Question: I have monaco-editor and definitionProvider set.
See example picture
I hold ctrl and hover over the value.
I am trying to underline the whole object (when it has spaces), but it highlights only one word instead of the whole value.
Code for test
<URL>
'''
monaco.editor.create(document.getElementById('container'), {
value: "function hello() {
alert('Hello world!');
}",
language: 'javascript'
});
monaco.languages.registerDefinitionProvider('javascript', {
provideDefinition: (model) => {
return {
uri: model.uri,
range: {
startColumn: 1,
startLineNumber: 1,
endColumn: 1,
endLineNumber: 1,
},
}
},
})
'''
What part did I miss? How to make an underline for the whole 'Hello world'?
I know that this is possible, because it has in vscode
I have tried to find some properties inside monaco-editor options but seems like I missed some good one.
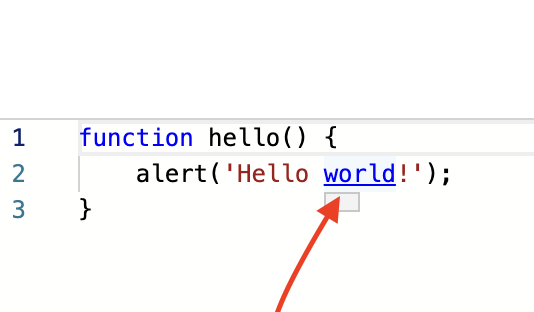
Answer: I found 'wordPattern' in monaco-editor language configuration and updated it with my case + system.